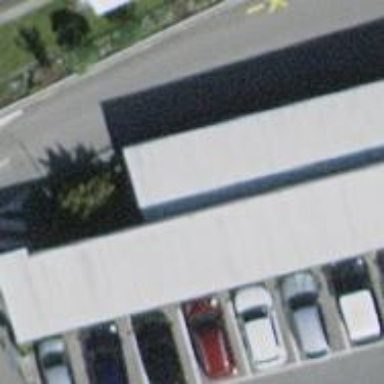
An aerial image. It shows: Asphalt parking area.